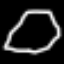
Label: octagon